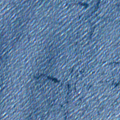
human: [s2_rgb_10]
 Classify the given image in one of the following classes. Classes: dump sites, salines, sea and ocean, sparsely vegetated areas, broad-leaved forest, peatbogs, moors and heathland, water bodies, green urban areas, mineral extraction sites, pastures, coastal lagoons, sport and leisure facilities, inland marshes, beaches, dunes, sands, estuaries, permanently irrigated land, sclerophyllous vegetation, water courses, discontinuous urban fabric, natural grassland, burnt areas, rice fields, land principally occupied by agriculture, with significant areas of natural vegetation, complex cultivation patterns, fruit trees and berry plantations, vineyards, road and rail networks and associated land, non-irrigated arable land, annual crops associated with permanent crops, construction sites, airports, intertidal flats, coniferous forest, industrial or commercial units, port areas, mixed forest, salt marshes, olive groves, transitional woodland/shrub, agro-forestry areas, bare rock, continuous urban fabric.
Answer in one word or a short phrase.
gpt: sea and ocean